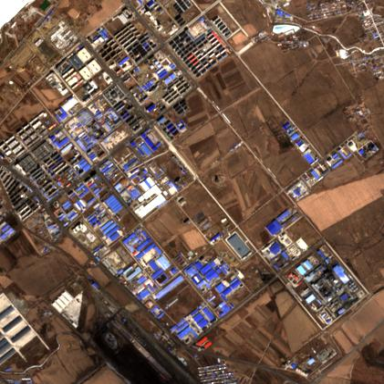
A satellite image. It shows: Industrial area.